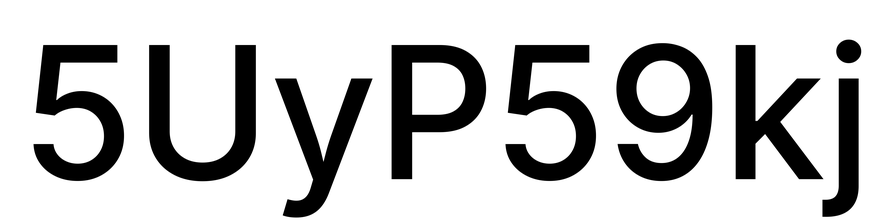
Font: Inter_Medium